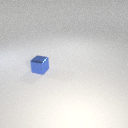
small blue metal cube